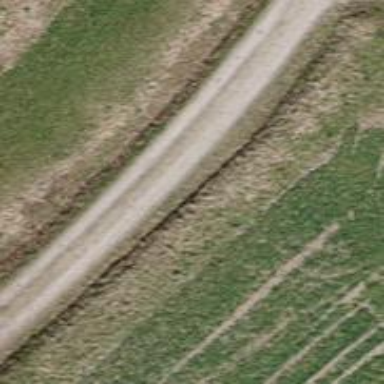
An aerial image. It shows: Compacted track with grade2 level.